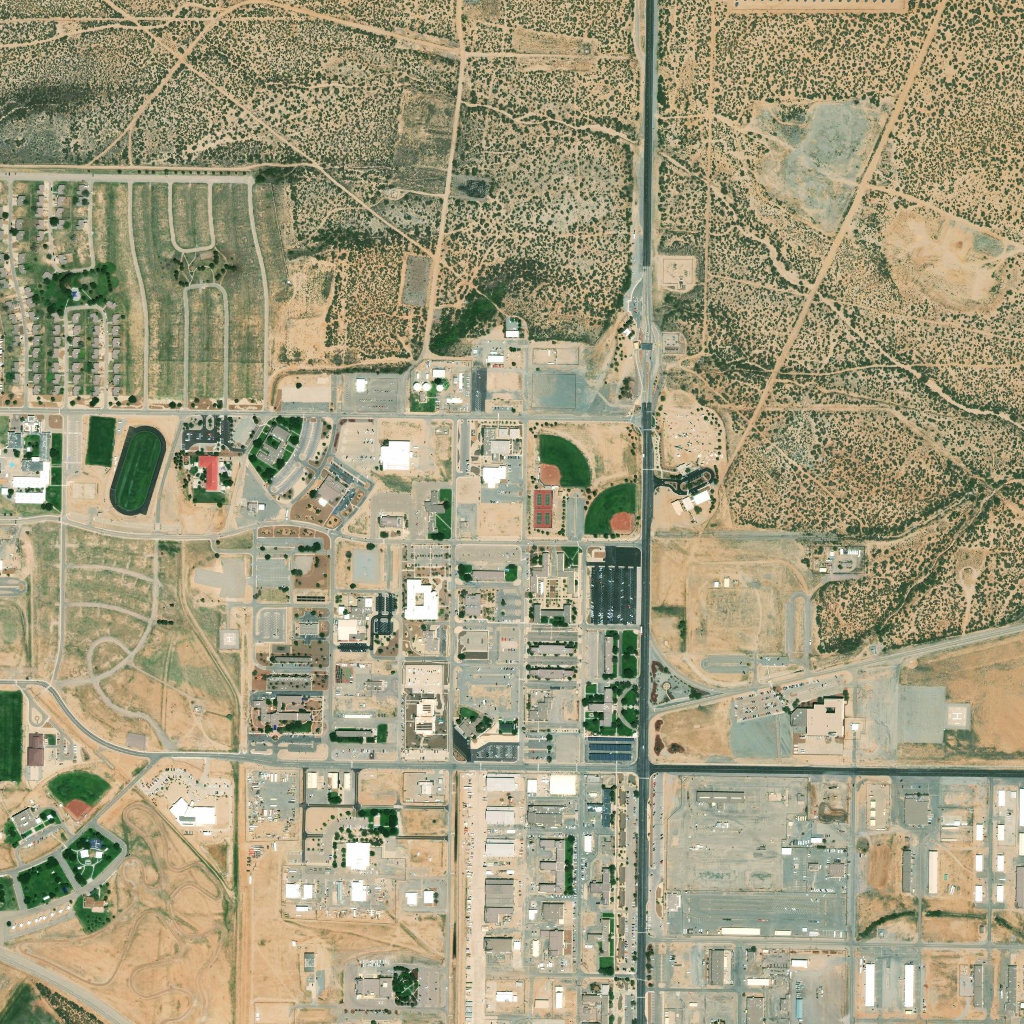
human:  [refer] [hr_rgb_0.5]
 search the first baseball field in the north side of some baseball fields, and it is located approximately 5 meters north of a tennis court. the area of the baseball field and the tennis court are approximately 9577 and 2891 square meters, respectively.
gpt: <box>[[52, 42, 57, 47, 0]]</box>

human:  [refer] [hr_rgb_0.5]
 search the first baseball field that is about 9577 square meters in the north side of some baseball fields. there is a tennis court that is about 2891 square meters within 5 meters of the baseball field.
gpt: <box>[[52, 42, 57, 47, 0]]</box>